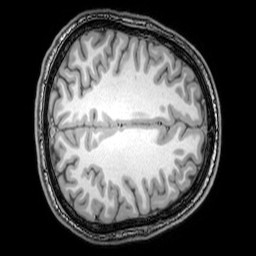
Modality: T1w
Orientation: axial
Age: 22
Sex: male
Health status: healthy
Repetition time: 0.081 s
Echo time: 0.037 s